Field crop: tomato
Growth stage: 1
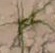
Species: cyperus